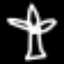
Label: palm tree